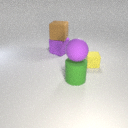
large purple rubber cube below large brown rubber cube